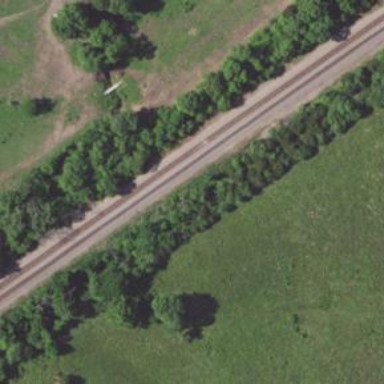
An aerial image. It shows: Railway track.